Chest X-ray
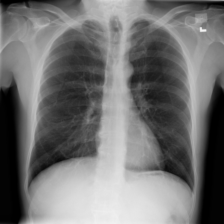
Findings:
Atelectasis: negative
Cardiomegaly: negative
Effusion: negative
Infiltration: negative
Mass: negative
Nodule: negative
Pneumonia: negative
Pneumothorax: negative
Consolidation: negative
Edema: negative
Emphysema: negative
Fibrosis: negative
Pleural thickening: negative
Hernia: negative